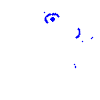
Particle: proton